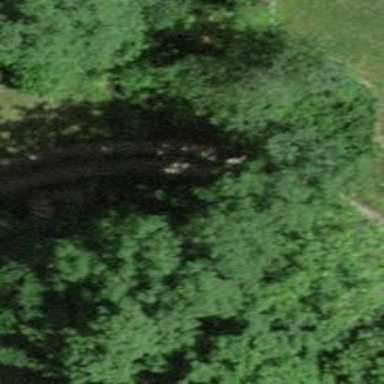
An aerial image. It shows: Culvert tunnel.